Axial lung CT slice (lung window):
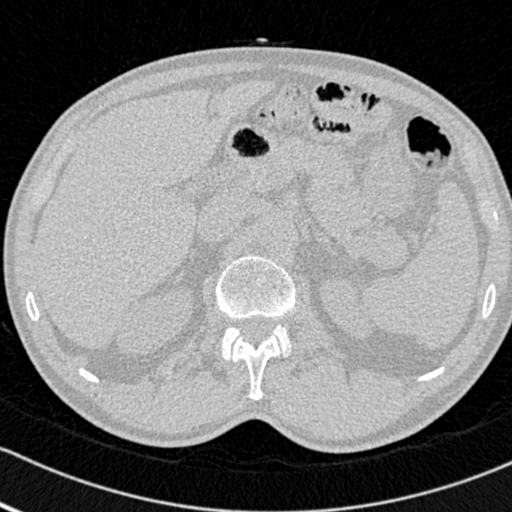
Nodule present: no